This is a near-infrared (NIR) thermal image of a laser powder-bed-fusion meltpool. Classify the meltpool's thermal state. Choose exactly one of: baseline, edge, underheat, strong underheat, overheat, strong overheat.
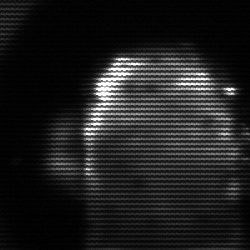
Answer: baseline